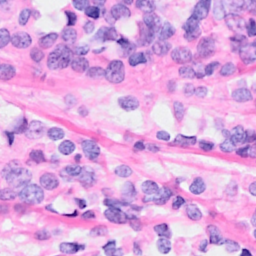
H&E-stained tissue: Breast